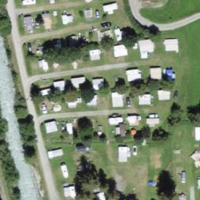
EUNIS habitat code: 55
Species observed at this site:
Volucella pellucens
Melanargia galathea
Pyrrhula pyrrhula
Parnassius apollo
Nucifraga caryocatactes
Scotopteryx chenopodiata
Melitaea didyma
Filipendula ulmaria